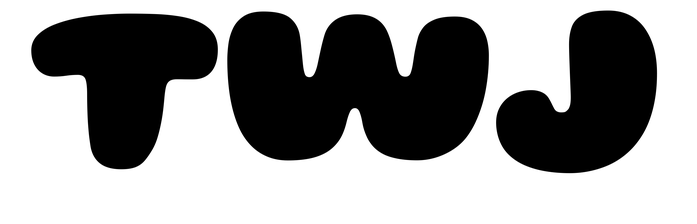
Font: Gluten_Black